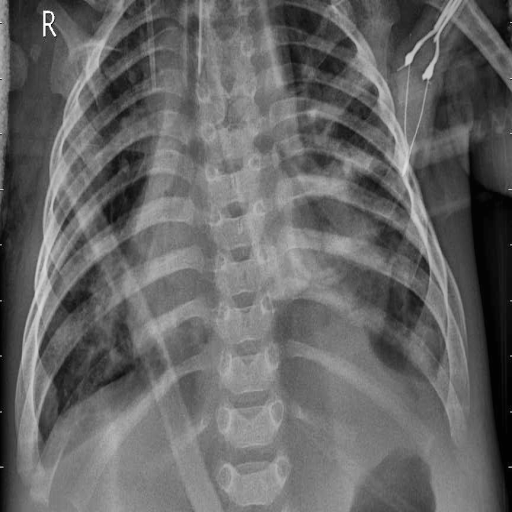
Finding: PNEUMONIA